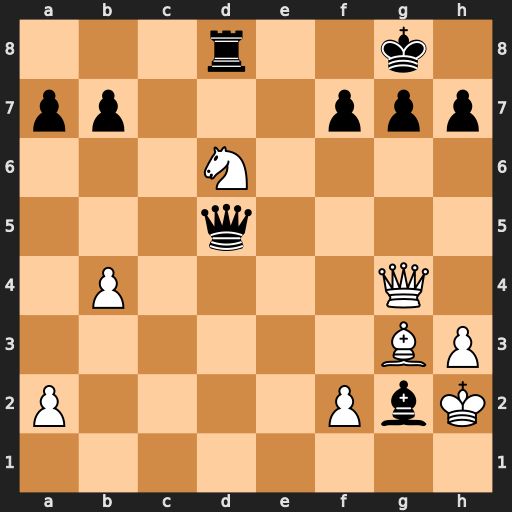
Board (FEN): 3r2k1/pp3ppp/3N4/3q4/1P4Q1/6BP/P4PbK/8
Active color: w
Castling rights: -
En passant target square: -
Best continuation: Nf5 Qxf5 Qxf5